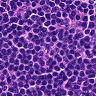
Metastatic tissue present: no